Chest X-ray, PA view. Patient: 55 years old, sex M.
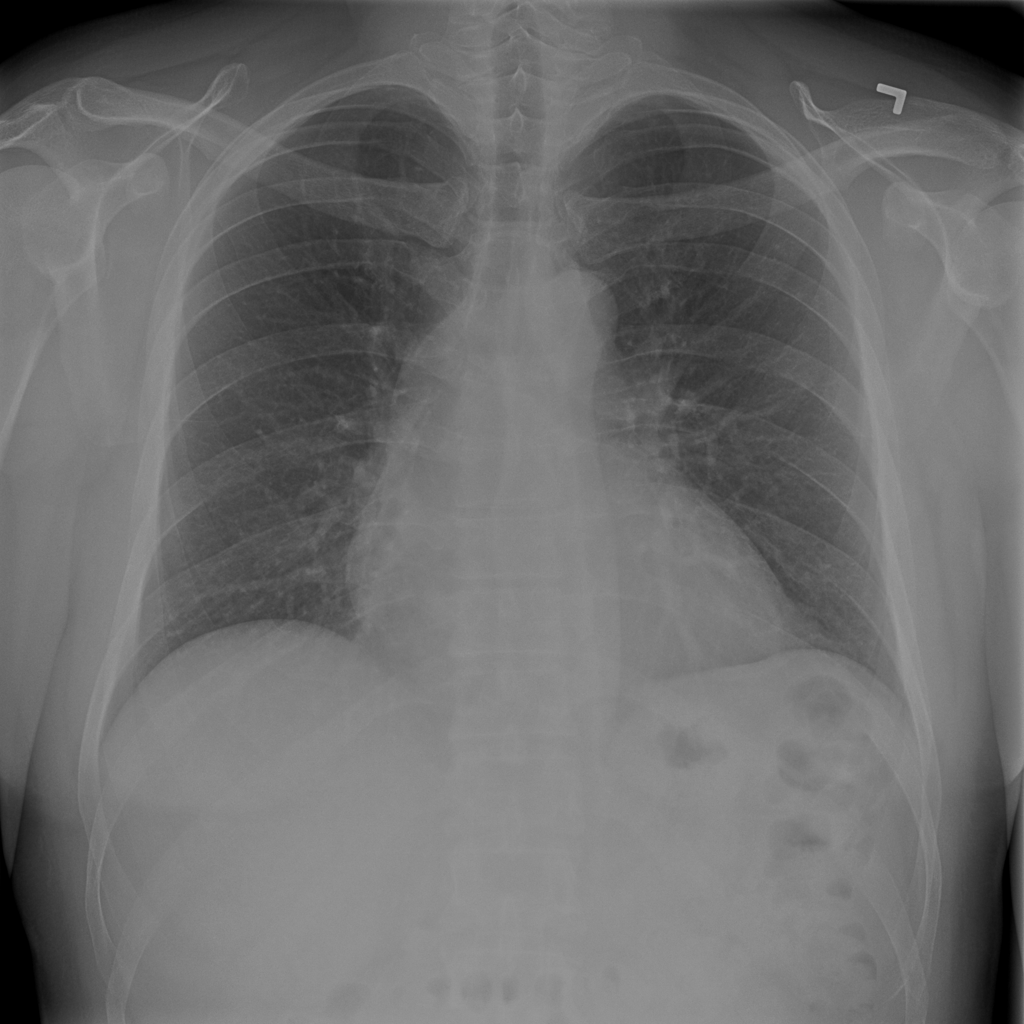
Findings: Cardiomegaly